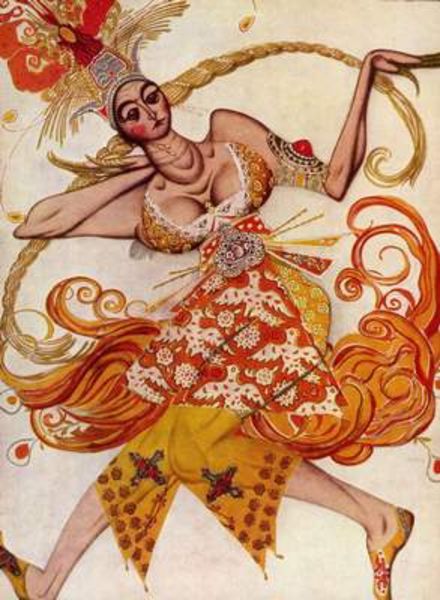
Titel: Ballettfigurine zu: Feuervogel
Künstler: Léon Bakst
Standort: Paris
Institution: Collection de Béarn
Schlagwörter: hand, haut, kopf, vogel, weiß, gelb, bewegung, blumen, brust, bunt, busen, frau, haar, hut, kleid, orange, schmuck, zeichnung, gürtel, rot, tuch, expressionismus, haube, muster, ornament, rock, tanz, blond, hose, arme, federn, gesicht, hals, vögel, gewand, haare, kostüm, stoff, stoffe, tanzen, tänzerin, frontal, krone, bewegt, kopfbedeckung, schürze, brüste, füße, japan, ballett, schuhe, zöpfe, hosen, backen, farben, farbe, jugendstil, zopf, ornamente, rüschen, exotik, exotisch, schnalle, orient, orientalisch, religion, flammen, asien, asiatisch, pfau, kopfputz, entwurf, tracht, china, zigeunerin, voluten, fingernägel, edelstein, federschmuck, indien, kopfschmuck, karneval, phantasie, art deco, islam, pantoffeln, harlekin, osten, arabeske, kringel, farbenfroh, buchmalerei, exotismus, amulette, indisch, wallend, bedruckt, blaond, inderin, brasilien, schurze, samba, kpstüm, asessoir, deformierung der körperteile, großer busen, oberweite, tunuka, tantra, wandmaleire, balinesische tänzerin